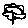
Label: flower